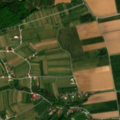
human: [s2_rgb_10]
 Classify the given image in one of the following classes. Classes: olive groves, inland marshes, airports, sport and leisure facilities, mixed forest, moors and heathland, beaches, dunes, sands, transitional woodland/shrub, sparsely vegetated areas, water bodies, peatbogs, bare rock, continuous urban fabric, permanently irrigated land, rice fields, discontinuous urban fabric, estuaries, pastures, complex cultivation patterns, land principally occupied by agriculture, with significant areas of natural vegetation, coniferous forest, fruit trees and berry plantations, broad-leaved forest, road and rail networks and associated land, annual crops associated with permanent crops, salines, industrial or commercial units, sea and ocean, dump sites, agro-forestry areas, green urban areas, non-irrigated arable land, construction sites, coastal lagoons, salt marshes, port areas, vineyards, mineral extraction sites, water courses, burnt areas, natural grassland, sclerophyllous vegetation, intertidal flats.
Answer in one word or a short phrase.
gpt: non-irrigated arable land, vineyards, complex cultivation patterns, broad-leaved forest